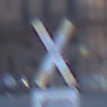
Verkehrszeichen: Andreaskreuz
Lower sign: RichtungsangabeDurchPfeile1
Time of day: SunriseSunset
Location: Outdoor (Urban)
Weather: PartlyCloudy
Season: NotSpecified
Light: Natural